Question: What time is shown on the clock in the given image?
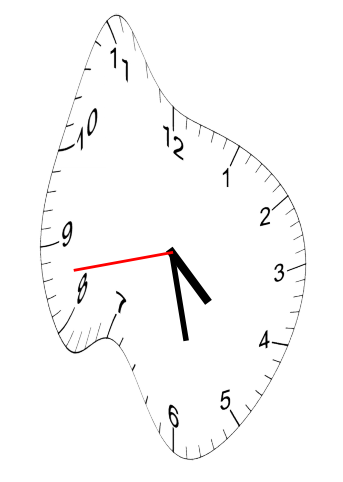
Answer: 04:27:43